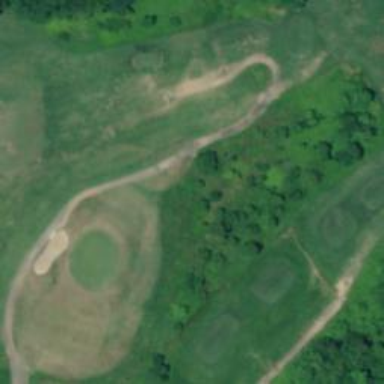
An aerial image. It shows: Path designated for golfing.